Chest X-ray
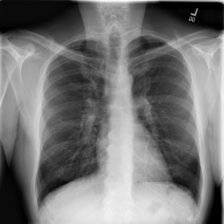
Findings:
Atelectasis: negative
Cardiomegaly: negative
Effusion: negative
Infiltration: positive
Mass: negative
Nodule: negative
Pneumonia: negative
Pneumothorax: negative
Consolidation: negative
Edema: negative
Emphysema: negative
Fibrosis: negative
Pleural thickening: negative
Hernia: negative